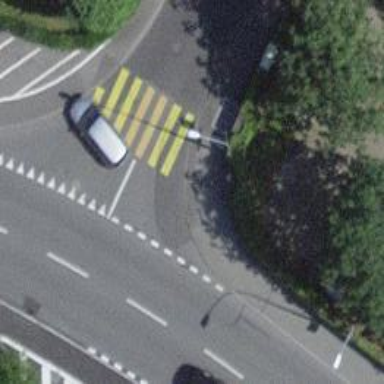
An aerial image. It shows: Kerb serving as barrier.